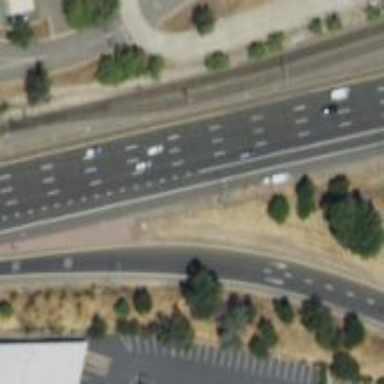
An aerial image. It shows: Motorway junction.